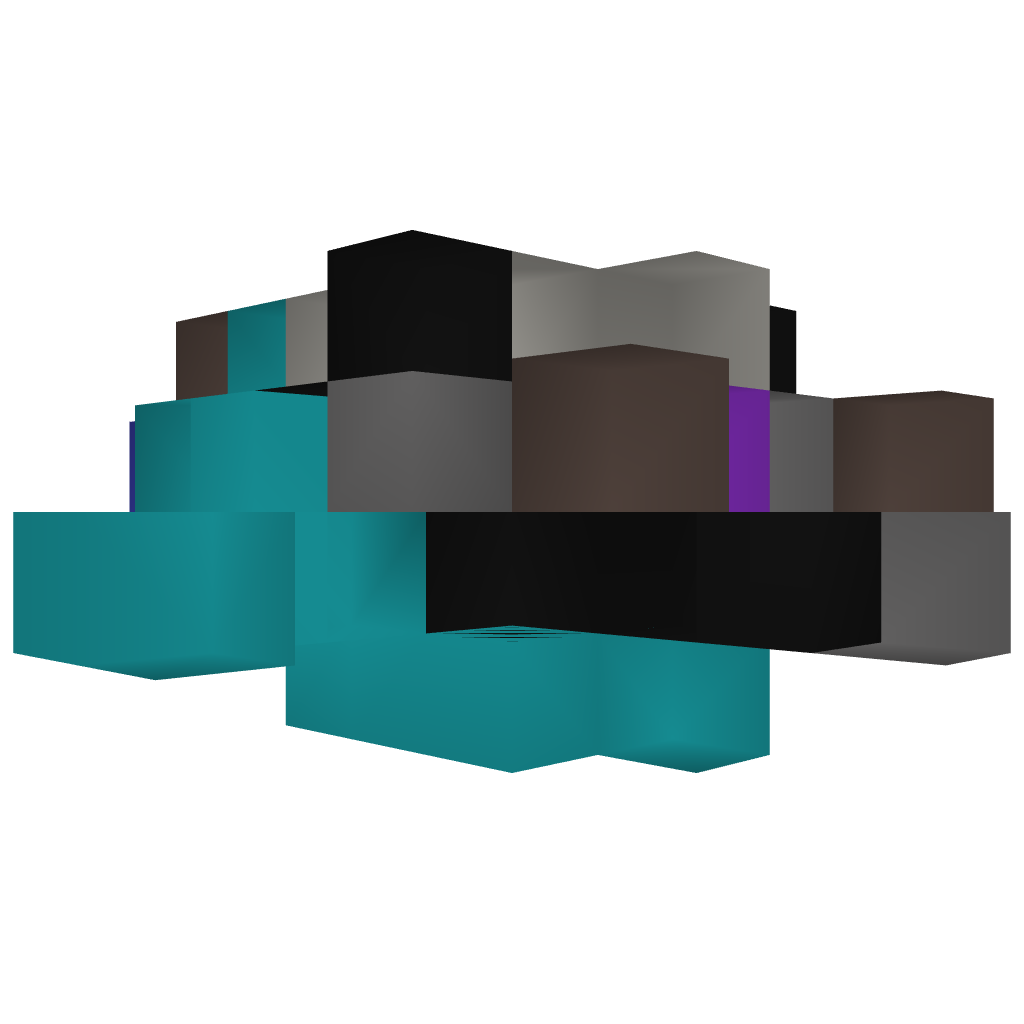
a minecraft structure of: Fighter/Attacker Kn-181 F/A